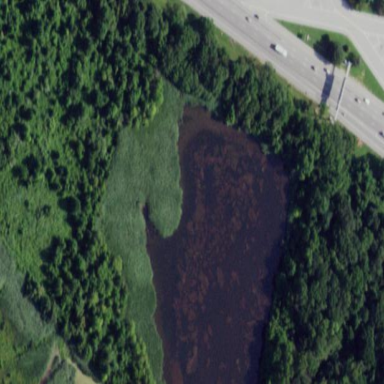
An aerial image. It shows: Marshy wetland area.